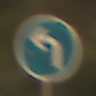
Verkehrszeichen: VorgeschriebeneFahrtrichtungLinks
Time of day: SunriseSunset
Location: Outdoor (Nature)
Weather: PartlyCloudy
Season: NotSpecified
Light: Natural